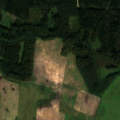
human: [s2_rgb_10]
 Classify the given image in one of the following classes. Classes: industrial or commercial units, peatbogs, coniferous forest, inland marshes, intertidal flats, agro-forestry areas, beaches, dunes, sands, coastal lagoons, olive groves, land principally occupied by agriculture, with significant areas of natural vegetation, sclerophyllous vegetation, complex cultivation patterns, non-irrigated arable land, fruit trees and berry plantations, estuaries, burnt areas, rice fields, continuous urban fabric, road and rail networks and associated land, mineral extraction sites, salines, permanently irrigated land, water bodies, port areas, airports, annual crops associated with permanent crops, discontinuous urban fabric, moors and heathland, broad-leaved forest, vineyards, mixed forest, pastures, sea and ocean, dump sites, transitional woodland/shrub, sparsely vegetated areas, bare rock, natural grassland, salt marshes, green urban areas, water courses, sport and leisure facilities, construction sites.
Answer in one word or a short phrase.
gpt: non-irrigated arable land, coniferous forest, mixed forest